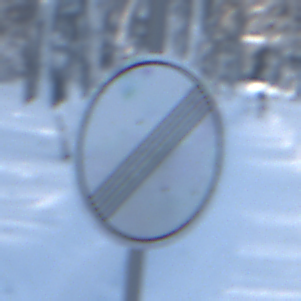
Verkehrszeichen: EndeSaemtlicherBegrenzungen
Umgebung: Outdoor, Nature
Tageszeit: MorningAfternoon
Wetter: Clear
Licht: Natural
Jahreszeit: Winter
Kontrast: LowContrast